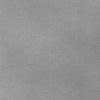
Label: dusty